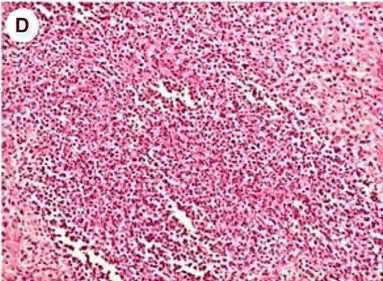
D; Microabscess formation is focally evidenced.
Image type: pathology (h&e)